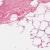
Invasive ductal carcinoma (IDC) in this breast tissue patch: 0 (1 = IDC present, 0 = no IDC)